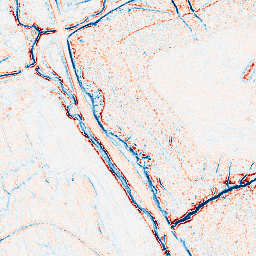
Category: edge_preserving
Decomposition family: anisotropic_diffusion
Decomposition parameters: iterations: 5
kappa: 100
gamma: 0.2
Upsampling method: quintic
Upsampling parameters: scale: 8
Upsampling scale: 8